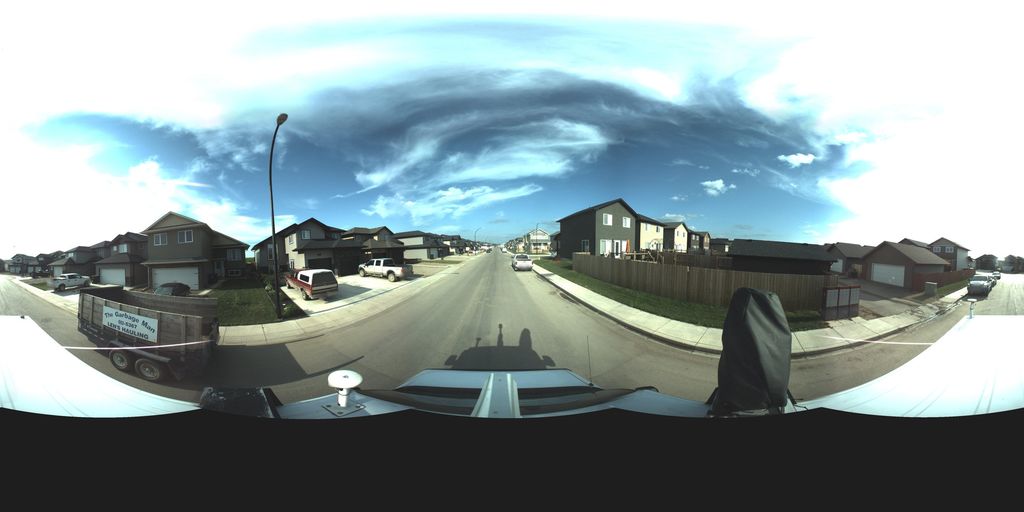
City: saskatoon